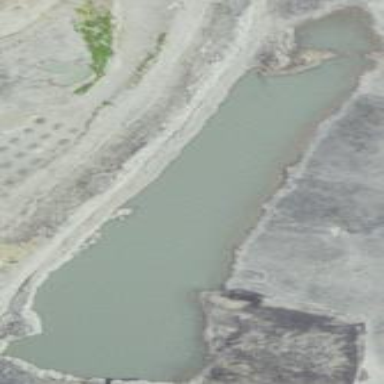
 man-made structure used for waste disposal in mining activities."